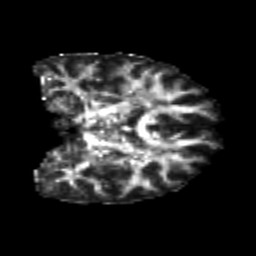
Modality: FA
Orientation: coronal
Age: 20
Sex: male
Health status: healthy
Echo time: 0.074 s